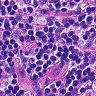
Metastatic tissue present: no